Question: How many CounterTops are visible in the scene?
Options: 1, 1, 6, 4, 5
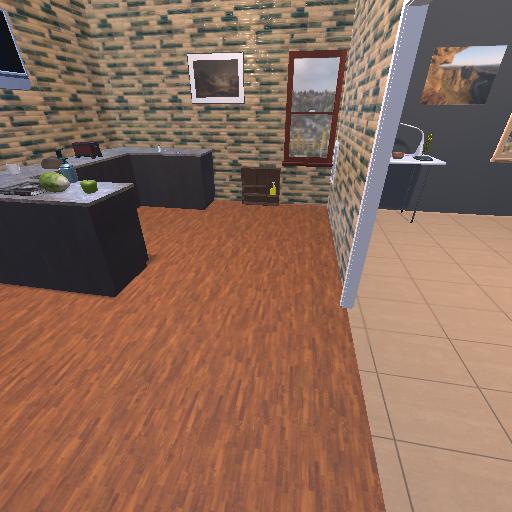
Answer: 1